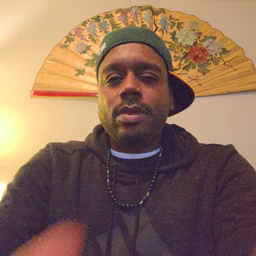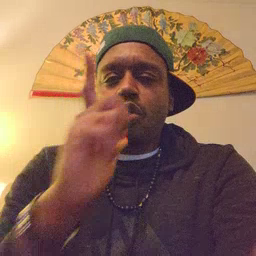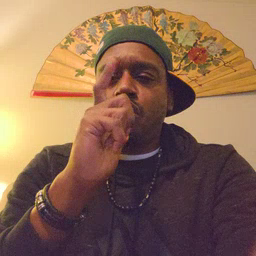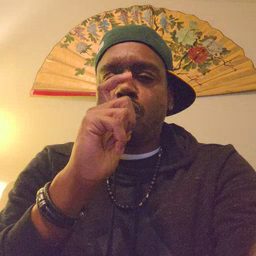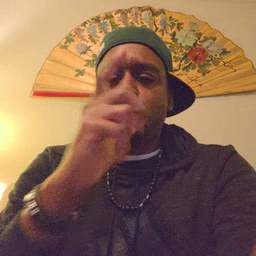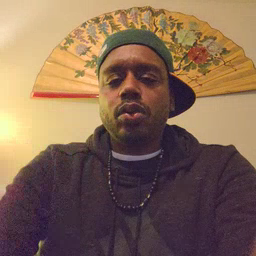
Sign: who